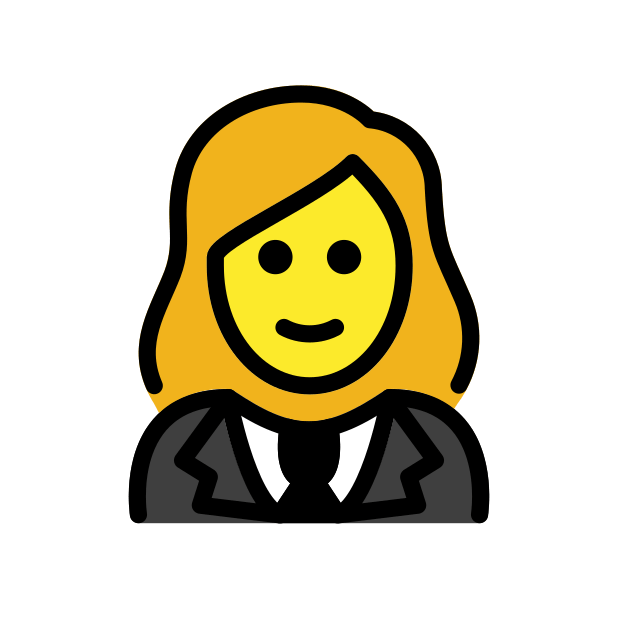
woman in tuxedo